Question: I have a registration form and a login form in my Android Studio project. At the moment the text at the top of each is the same, but I want different text on each page.
How can I change this so that the highlighted text on each page is different? Where do I configure this?

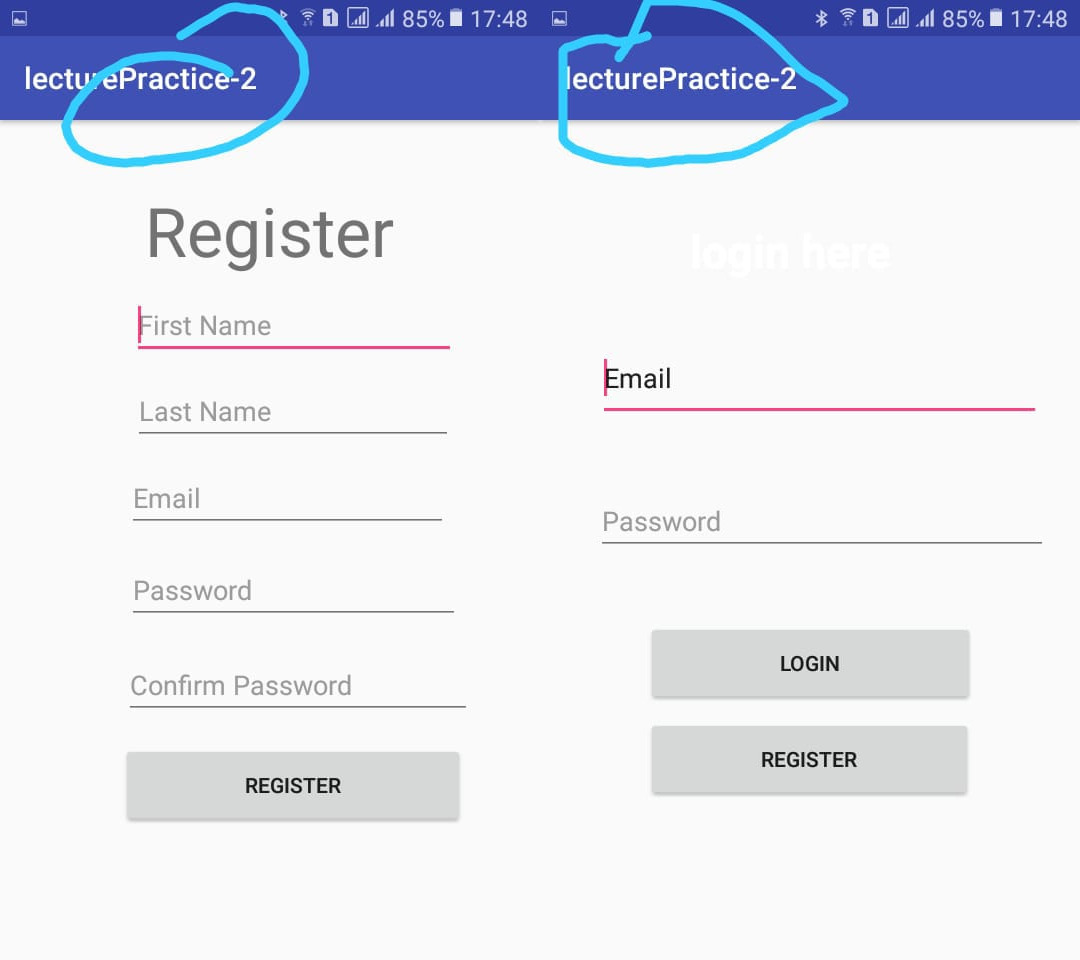
Answer: First, you have to create a toolbar.xml file and insert it into your all activity where you want to change the name of the title bar.
This is how to create Custom toolbar
'''
<android.support.v7.widget.Toolbar
android:id="@+id/toolbar"
android:layout_width="match_parent"
android:layout_height="?attr/actionBarSize"
android:background="?attr/colorPrimary"
app:popupTheme="@style/AppTheme.PopupOverlay">
</android.support.v7.widget.Toolbar>
'''
then find the toolbar into java file and set the name to title bar like
this:-
'''
mActionBarToolbar = (Toolbar) findViewById(R.id.toolbar_actionbar);
setSupportActionBar(mActionBarToolbar);
getSupportActionBar().setTitle("My title");
'''
If any query regarding this,ask happy to help.